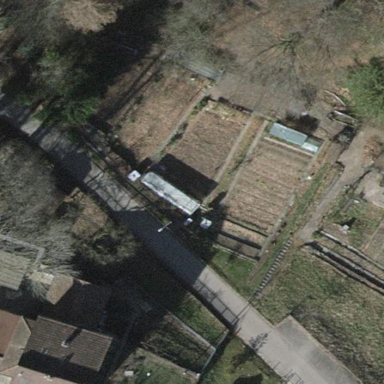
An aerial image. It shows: Allotments area.